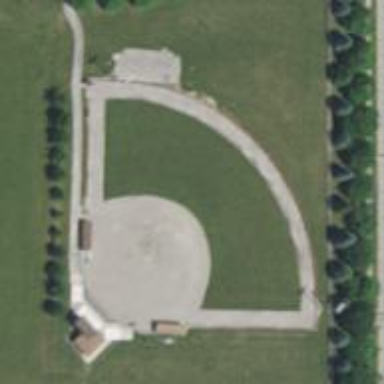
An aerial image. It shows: Softball pitch for leisure land activities.